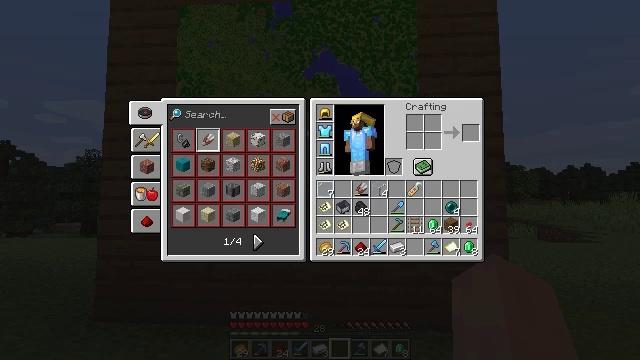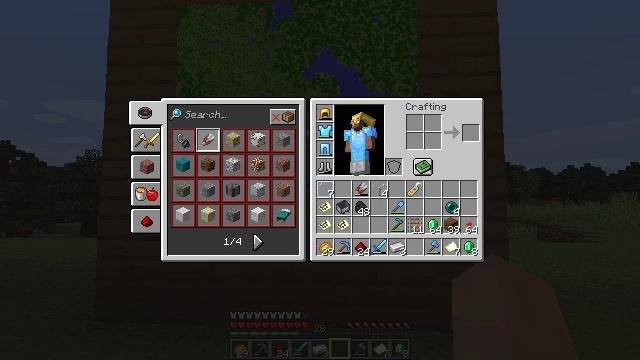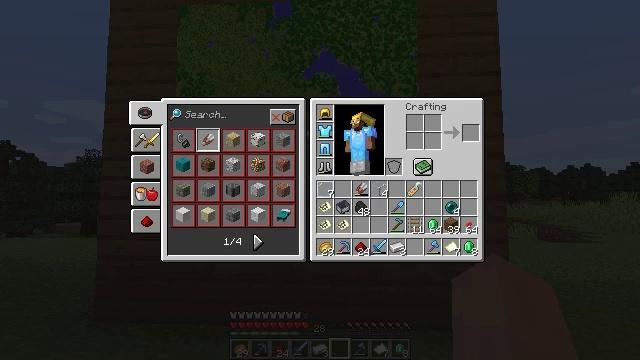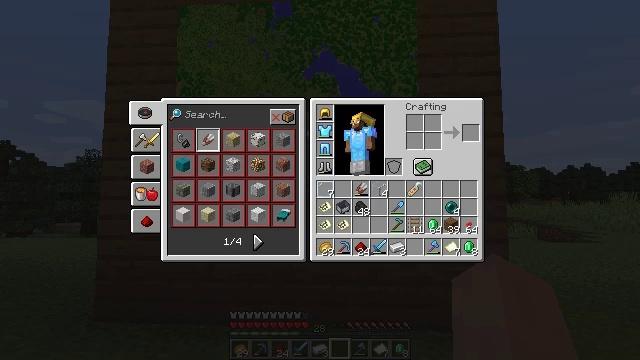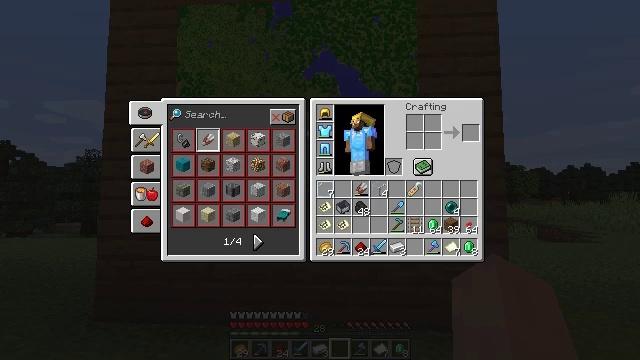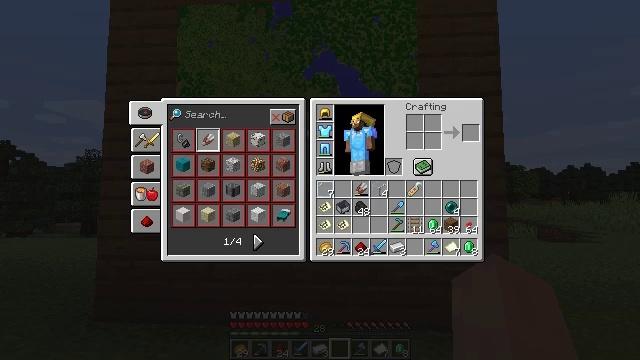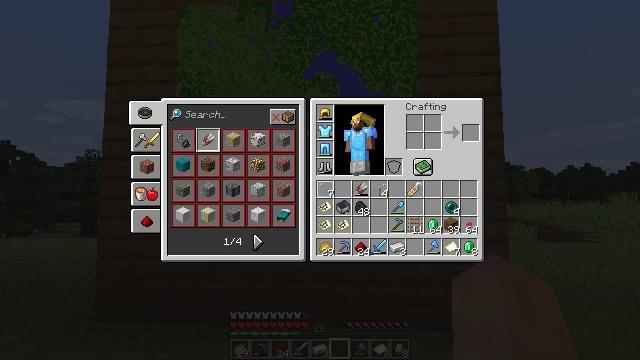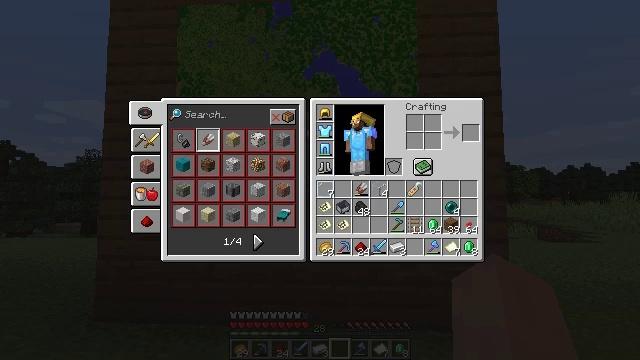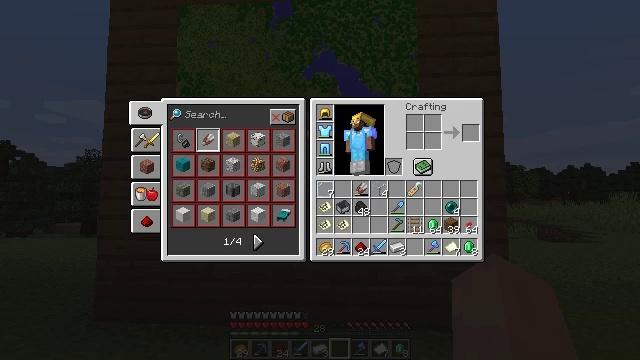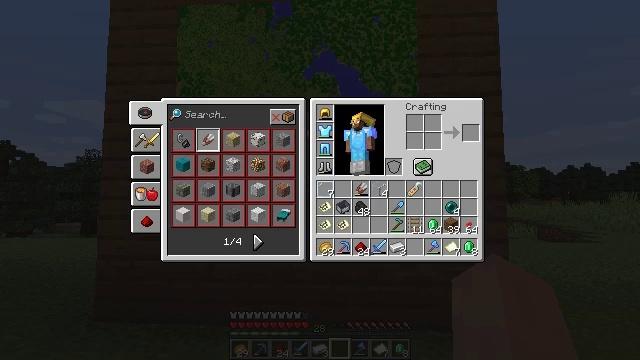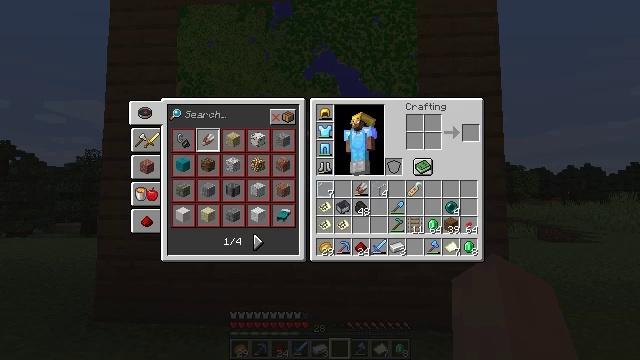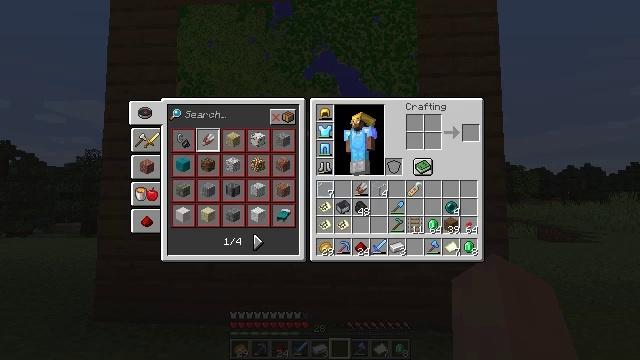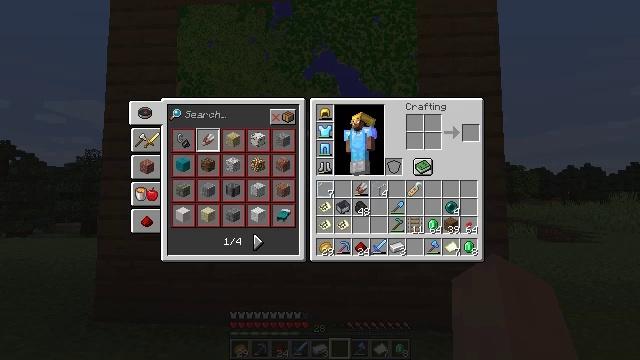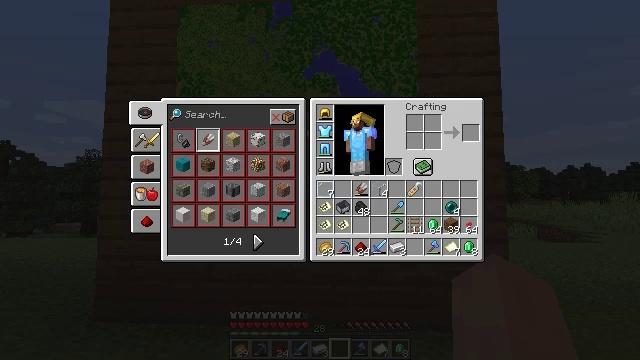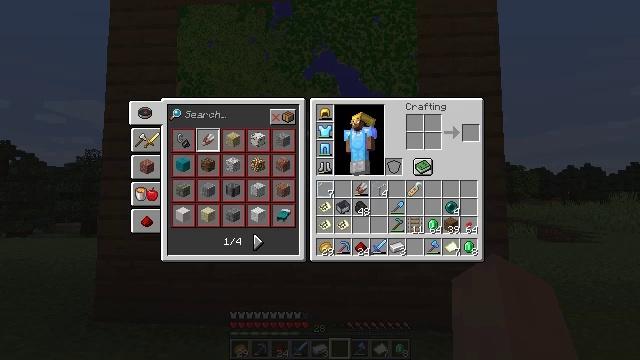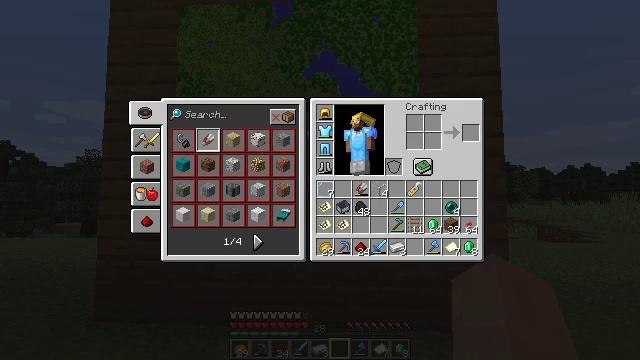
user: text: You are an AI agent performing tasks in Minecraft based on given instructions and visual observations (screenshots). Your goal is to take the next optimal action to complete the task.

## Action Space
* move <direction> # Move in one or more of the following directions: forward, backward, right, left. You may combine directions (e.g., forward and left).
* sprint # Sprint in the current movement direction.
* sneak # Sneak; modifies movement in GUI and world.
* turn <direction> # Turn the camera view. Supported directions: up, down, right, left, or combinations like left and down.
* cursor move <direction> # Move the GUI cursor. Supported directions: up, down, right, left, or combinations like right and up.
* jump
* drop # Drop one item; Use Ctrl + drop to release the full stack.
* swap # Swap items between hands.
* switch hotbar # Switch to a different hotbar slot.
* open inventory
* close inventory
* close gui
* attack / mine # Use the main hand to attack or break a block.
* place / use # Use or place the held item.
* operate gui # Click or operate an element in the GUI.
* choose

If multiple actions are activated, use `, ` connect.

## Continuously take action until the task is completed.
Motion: motion action
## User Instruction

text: Use sticks and leather to craft an item frame.
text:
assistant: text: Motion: no_op
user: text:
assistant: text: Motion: no_op
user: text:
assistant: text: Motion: no_op
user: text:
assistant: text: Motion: no_op
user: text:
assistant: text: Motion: no_op
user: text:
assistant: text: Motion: no_op
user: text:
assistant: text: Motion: no_op
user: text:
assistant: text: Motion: no_op
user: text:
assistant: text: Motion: no_op
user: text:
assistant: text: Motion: no_op
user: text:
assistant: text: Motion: no_op
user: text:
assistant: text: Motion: no_op
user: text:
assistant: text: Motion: no_op
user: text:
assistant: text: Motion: no_op
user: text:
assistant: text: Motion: no_op
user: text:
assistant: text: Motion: no_op
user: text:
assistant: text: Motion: no_op
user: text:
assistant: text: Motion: no_op
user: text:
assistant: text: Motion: no_op
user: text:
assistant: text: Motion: no_op
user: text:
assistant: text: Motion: no_op
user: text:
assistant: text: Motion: no_op
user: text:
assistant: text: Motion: no_op
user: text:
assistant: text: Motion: no_op
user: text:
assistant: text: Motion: no_op
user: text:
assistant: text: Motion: no_op
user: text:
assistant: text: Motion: no_op
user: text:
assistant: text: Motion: no_op
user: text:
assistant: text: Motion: no_op
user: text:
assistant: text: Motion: no_op